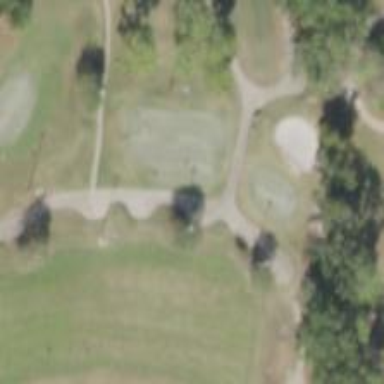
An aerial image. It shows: Driving range for golf on grass.